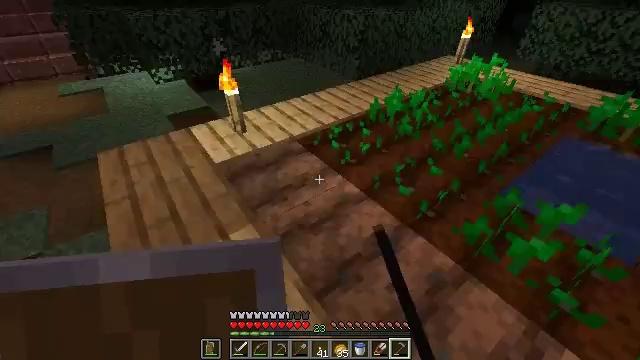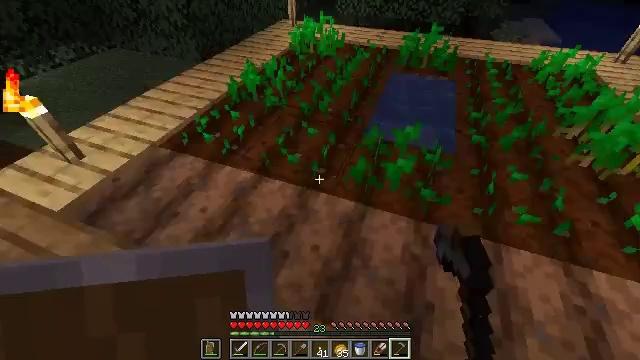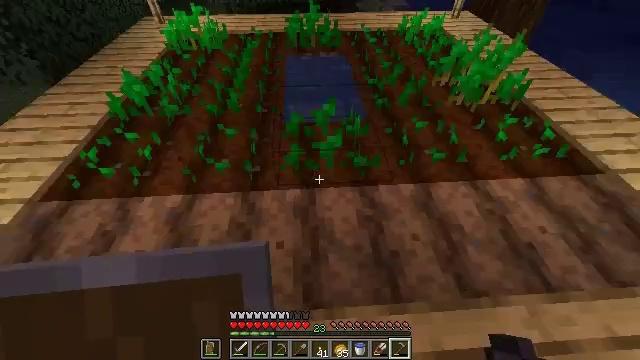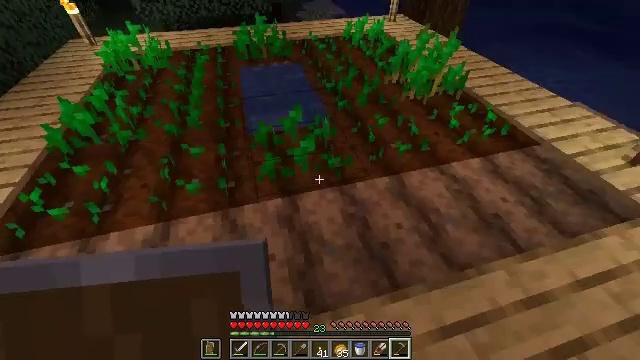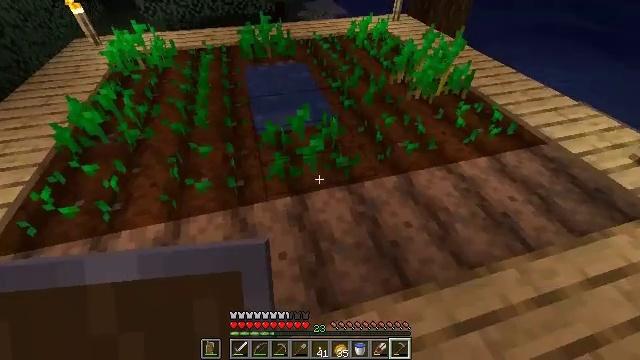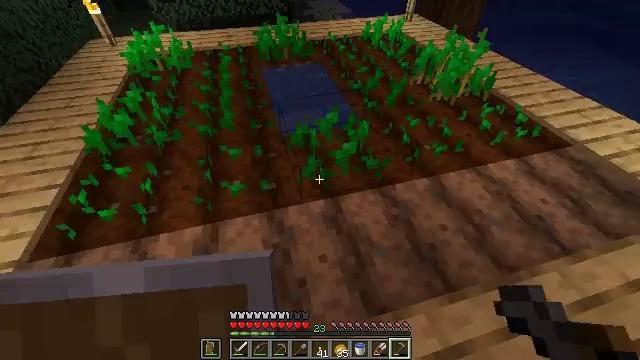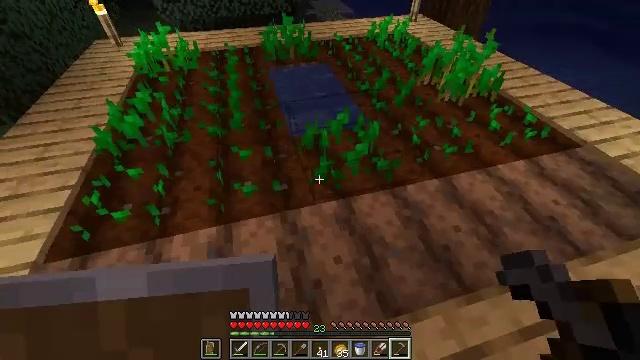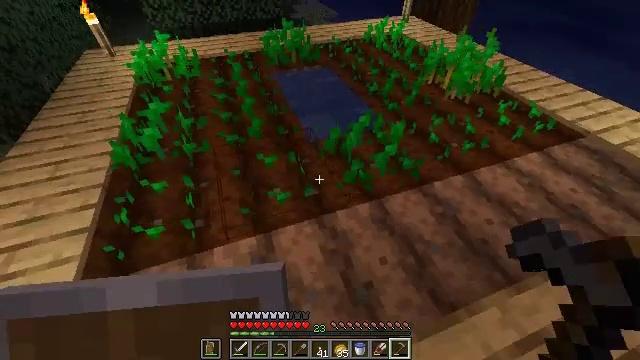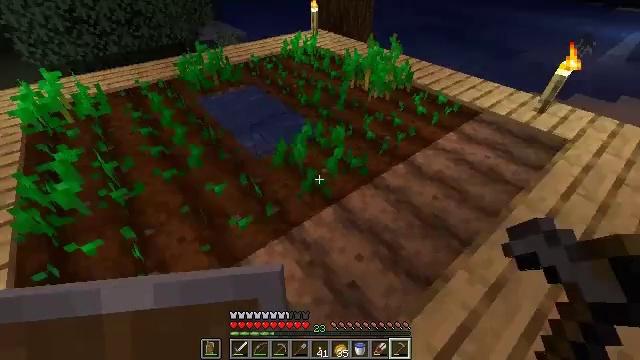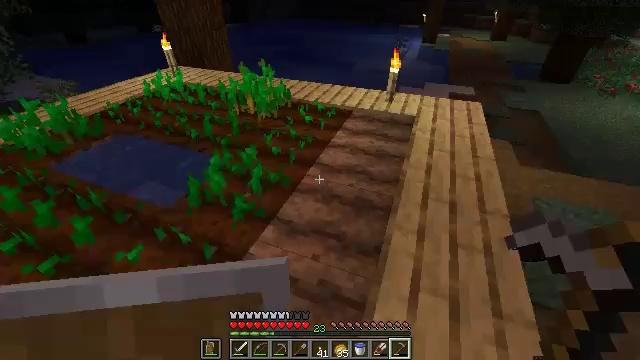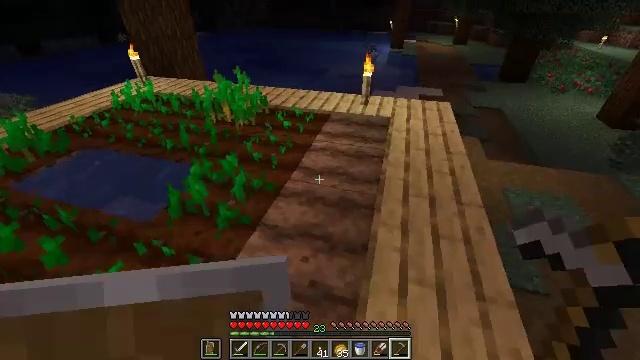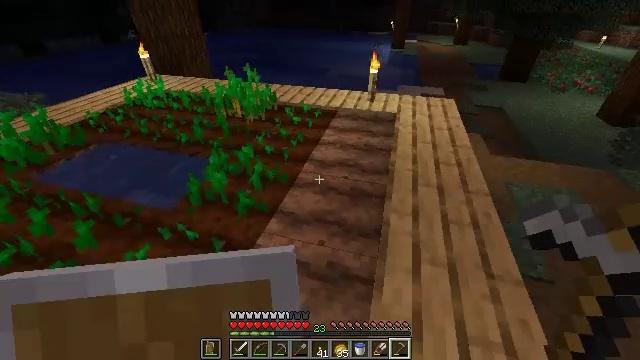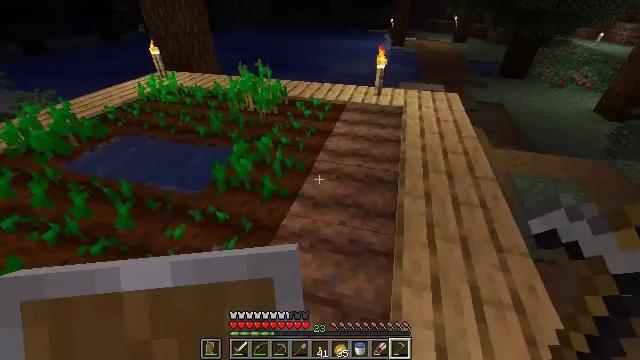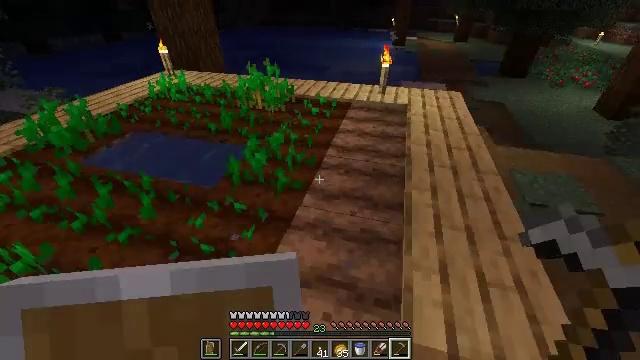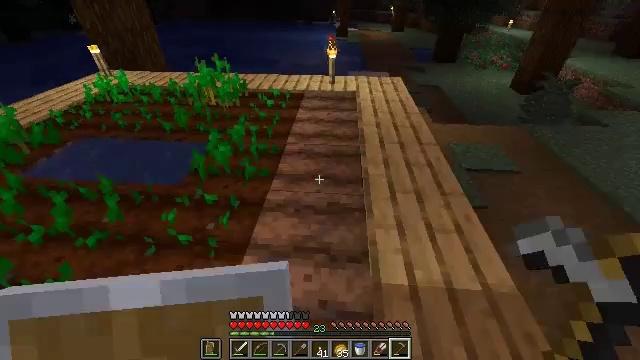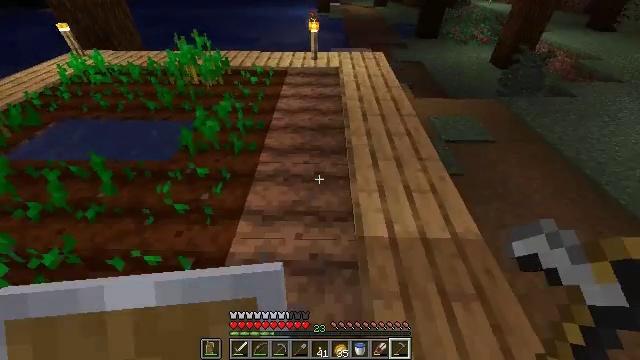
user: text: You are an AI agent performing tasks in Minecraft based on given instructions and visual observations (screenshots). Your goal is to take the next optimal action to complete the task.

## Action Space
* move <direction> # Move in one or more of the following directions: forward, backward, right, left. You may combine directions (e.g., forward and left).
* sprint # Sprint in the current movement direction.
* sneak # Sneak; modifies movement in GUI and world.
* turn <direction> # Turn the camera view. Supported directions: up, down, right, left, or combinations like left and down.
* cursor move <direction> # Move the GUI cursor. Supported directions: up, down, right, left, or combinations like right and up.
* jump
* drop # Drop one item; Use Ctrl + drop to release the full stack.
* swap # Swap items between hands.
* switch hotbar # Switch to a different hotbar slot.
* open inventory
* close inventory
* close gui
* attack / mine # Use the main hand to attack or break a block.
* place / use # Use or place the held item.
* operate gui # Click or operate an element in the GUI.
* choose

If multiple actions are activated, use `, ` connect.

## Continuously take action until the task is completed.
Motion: motion action
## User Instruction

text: Attack the torch to pick it up.
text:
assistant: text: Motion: move left, turn right and down
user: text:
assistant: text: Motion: move left, turn right and down
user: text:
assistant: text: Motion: move left, turn right and up
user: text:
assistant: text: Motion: move left
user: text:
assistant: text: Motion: move left
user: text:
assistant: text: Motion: move left
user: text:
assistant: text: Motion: move left, turn right
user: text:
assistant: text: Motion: move left, turn right and up
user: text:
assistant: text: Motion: move back and move left, turn right and up
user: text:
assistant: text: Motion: move back and move left, turn right and up
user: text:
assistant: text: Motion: move back and move left
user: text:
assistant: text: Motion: move back and move left
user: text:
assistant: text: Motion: move back
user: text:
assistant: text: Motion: move back, turn right and down
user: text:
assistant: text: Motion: move back, turn right and down
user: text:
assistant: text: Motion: move back, turn left and down
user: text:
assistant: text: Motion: move back, turn right and down
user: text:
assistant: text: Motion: turn right and down
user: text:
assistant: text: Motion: turn right and down
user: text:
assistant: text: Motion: turn right and down
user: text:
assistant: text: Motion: move back, turn down
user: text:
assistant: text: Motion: move back, turn down
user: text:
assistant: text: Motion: move back, turn left
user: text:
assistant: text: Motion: move back, turn left and up
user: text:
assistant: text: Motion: turn left and up
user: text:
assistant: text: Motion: turn left and up
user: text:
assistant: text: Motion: turn right and up
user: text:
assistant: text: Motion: move forward, turn right and up
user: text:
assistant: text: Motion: move forward, attack / mine
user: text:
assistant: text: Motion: turn right and up, attack / mine